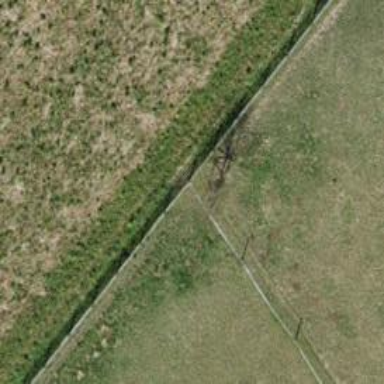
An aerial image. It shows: Fence is in the image.